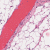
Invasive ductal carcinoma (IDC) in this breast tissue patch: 0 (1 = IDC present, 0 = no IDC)